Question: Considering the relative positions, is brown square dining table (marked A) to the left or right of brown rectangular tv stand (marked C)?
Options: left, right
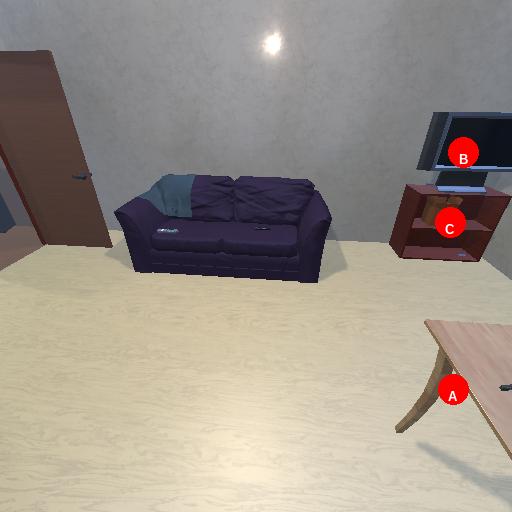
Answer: left